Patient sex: M
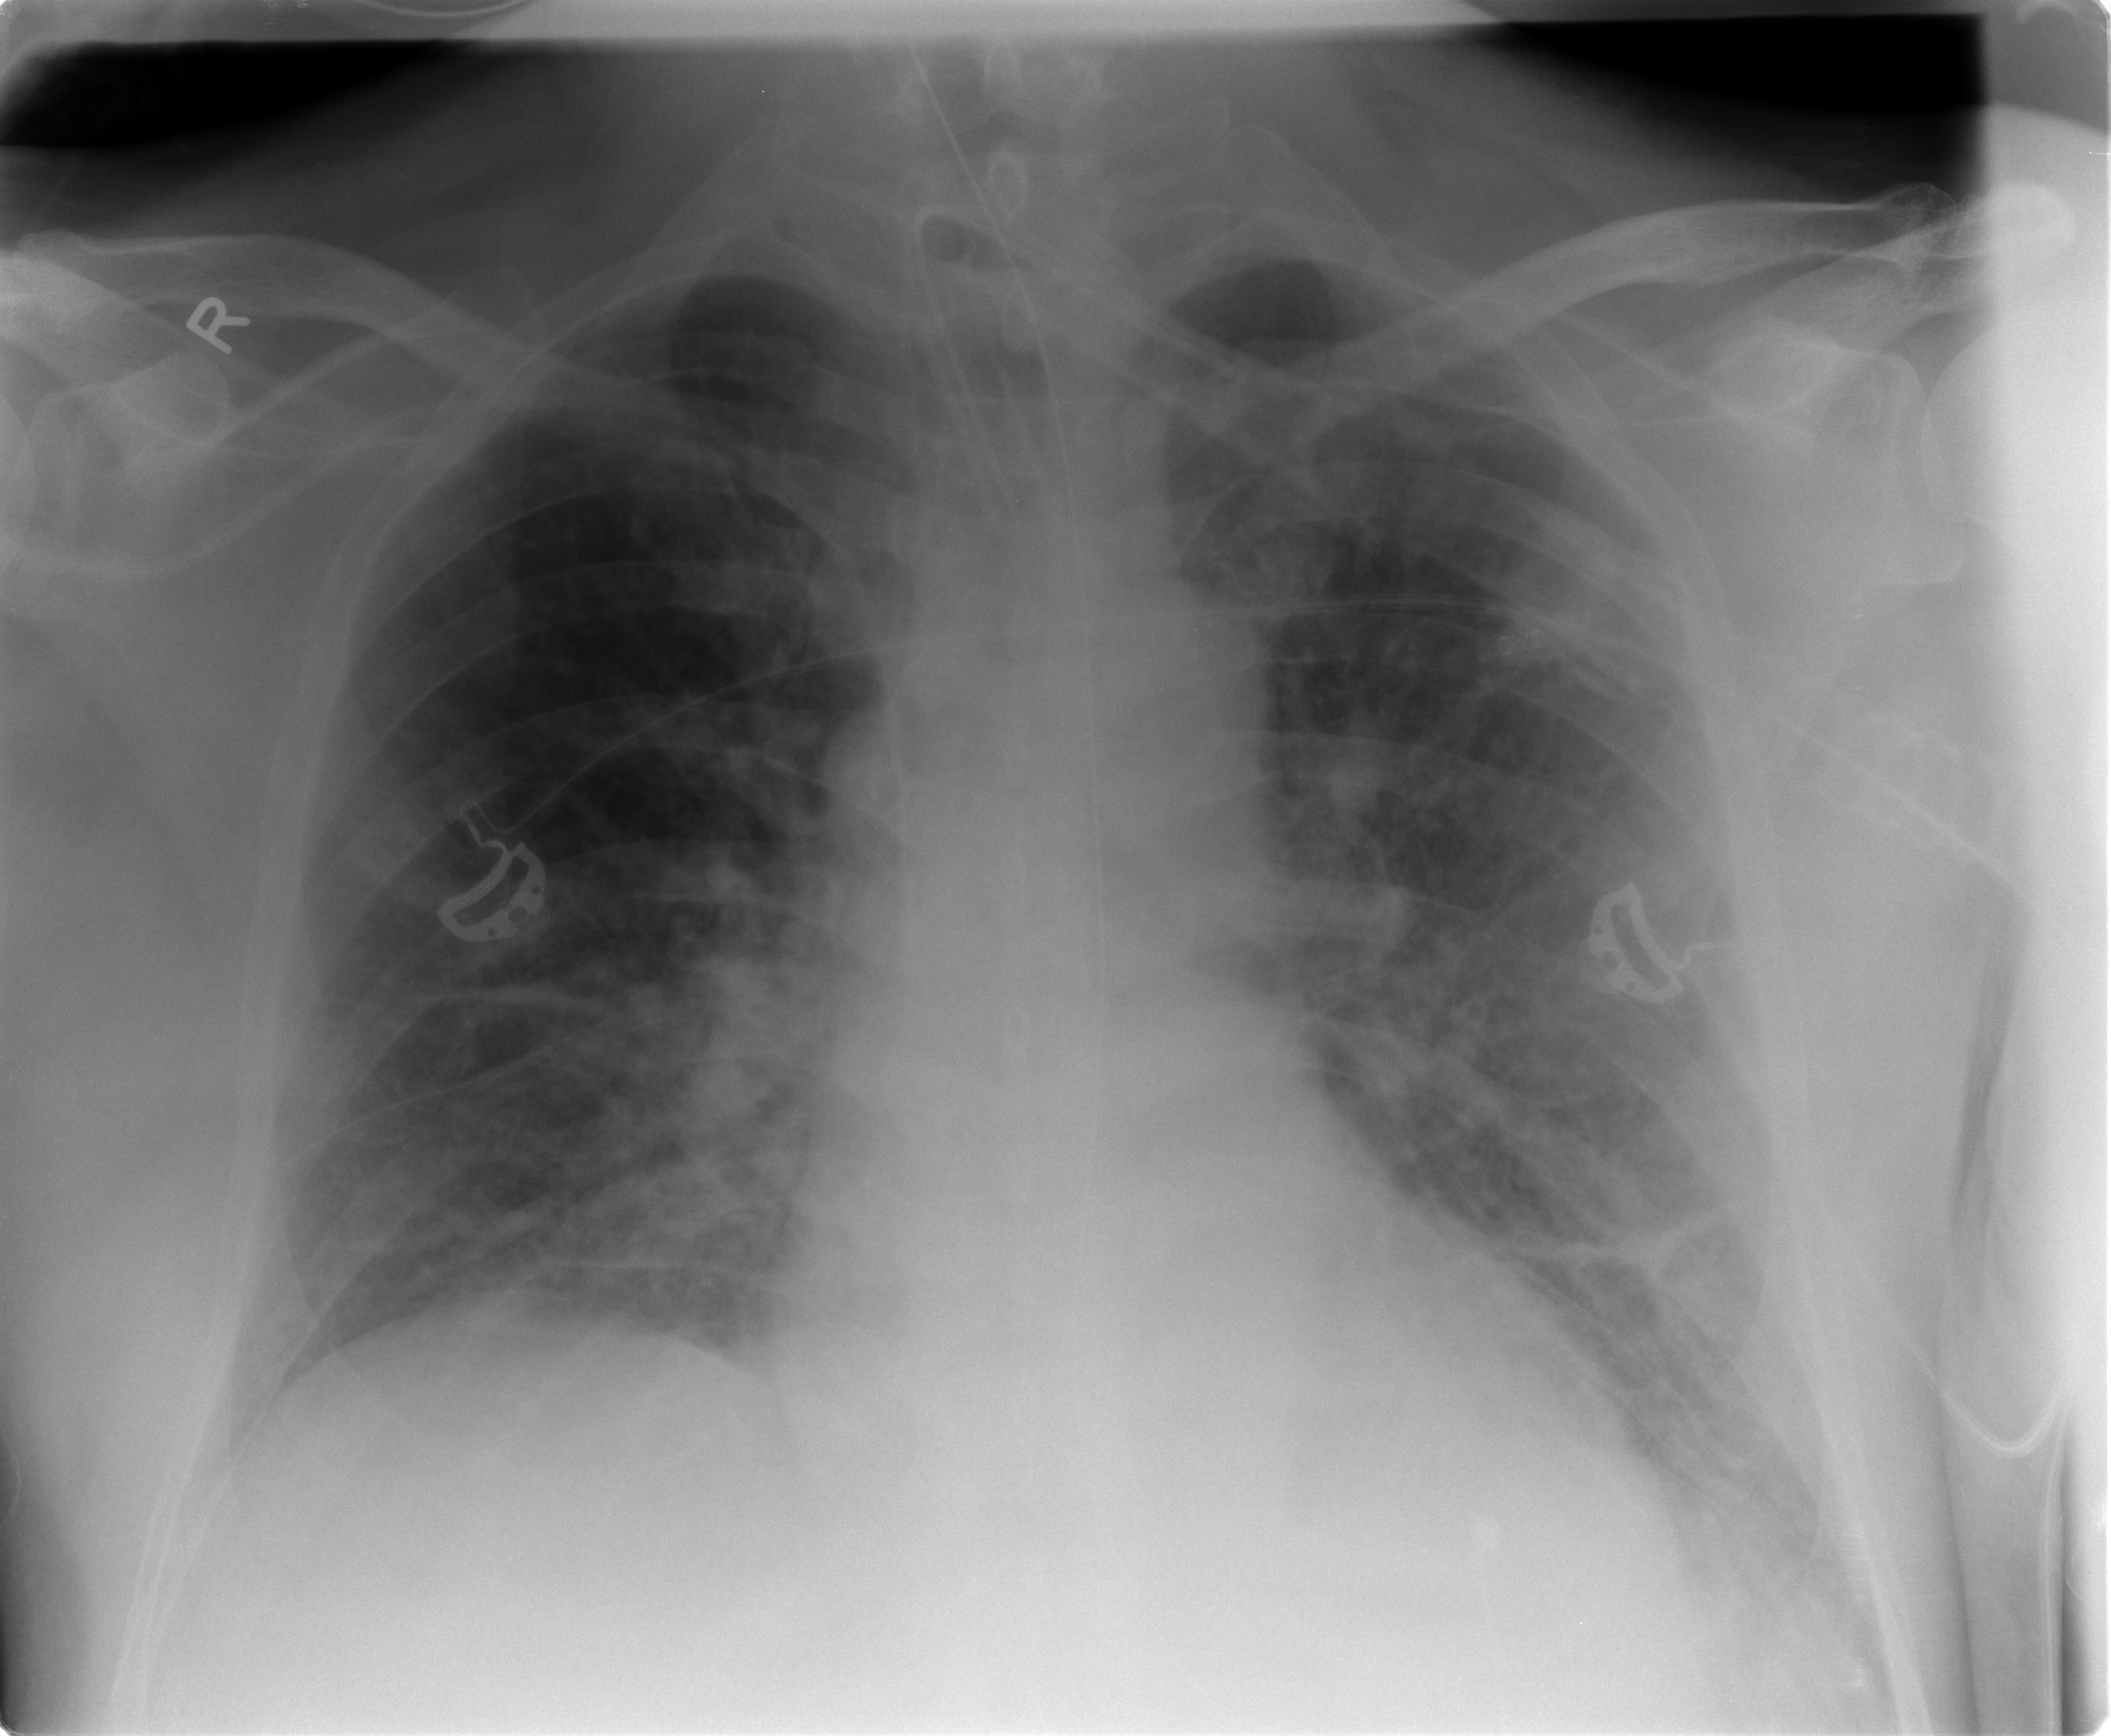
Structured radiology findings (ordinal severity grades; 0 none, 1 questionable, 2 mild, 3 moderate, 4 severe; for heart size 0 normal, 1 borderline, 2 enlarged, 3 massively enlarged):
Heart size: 2
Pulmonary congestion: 2
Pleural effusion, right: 0
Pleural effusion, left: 1
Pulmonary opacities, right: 0
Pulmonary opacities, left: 1
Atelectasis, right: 2
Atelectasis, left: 2